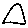
Label: triangle